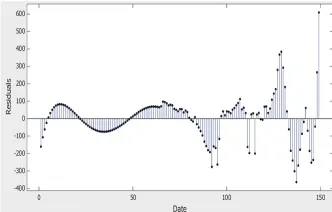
Sixth-degree polynomial for dataset Egypt COVID-19.
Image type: chart (chart)